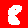
Digit: 8